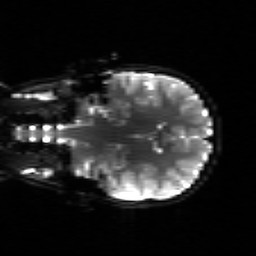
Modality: sbref
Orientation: coronal
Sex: female
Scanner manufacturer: siemens
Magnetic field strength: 3 T
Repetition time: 5 s
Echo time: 0.071 s